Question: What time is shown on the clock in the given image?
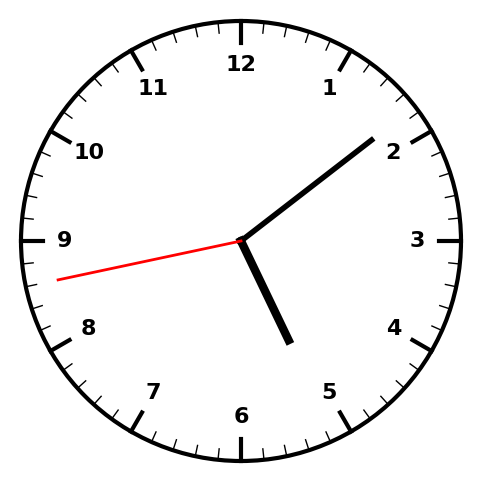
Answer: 05:08:43